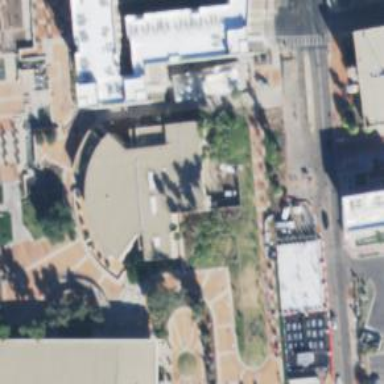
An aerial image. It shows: Theater building.